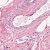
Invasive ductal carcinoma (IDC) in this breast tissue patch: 0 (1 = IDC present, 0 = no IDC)